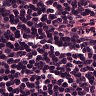
Metastatic tissue present: no